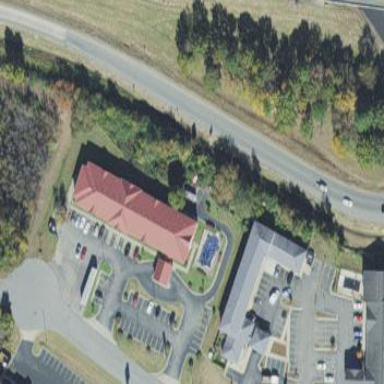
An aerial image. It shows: Hotel building.